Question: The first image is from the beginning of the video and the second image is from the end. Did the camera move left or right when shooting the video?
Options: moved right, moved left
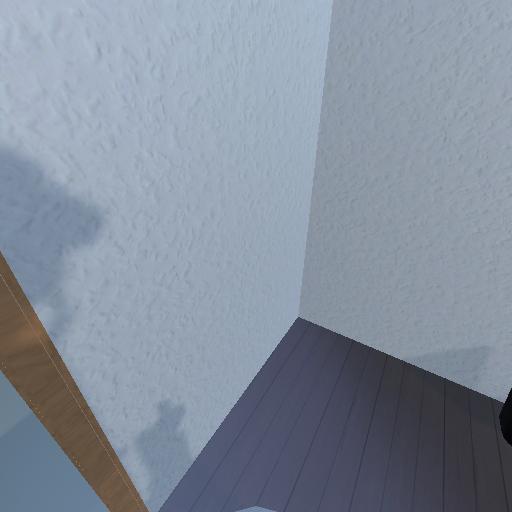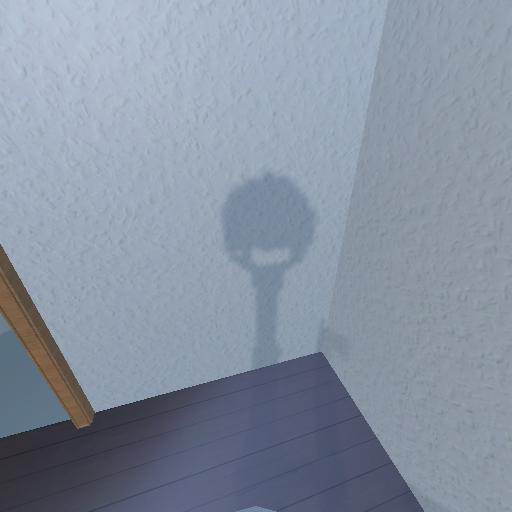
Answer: moved right